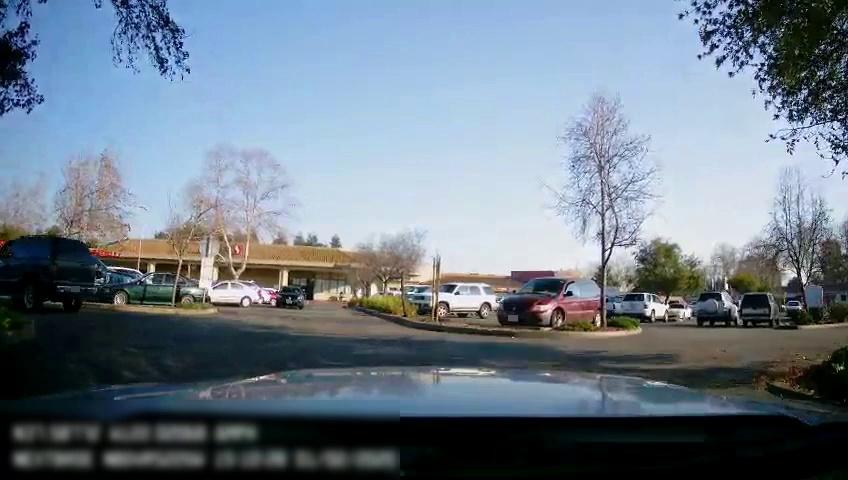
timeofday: Day
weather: Sunny
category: Drivable Space
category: Vehicles | SUV
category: Vehicles | Truck
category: Vehicles | Car
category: Vehicles | Car
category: Vehicles | Car
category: Vehicles | SUV
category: Vehicles | Car
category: Vehicles | Car
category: Vehicles | Car
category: Vehicles | SUV
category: Vehicles | Truck
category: Vehicles | Car
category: Vehicles | Car
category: Vehicles | SUV
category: Vehicles | SUV
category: Vehicles | SUV
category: Vehicles | Car
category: Vehicles | SUV
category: Vehicles | Van
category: Vehicles | SUV
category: Vehicles | Truck
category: Vehicles | SUV
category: Vehicles | SUV
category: Vehicles | SUV